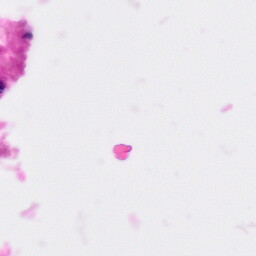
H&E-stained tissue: Pancreatic